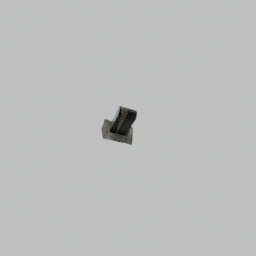
Label: electronics